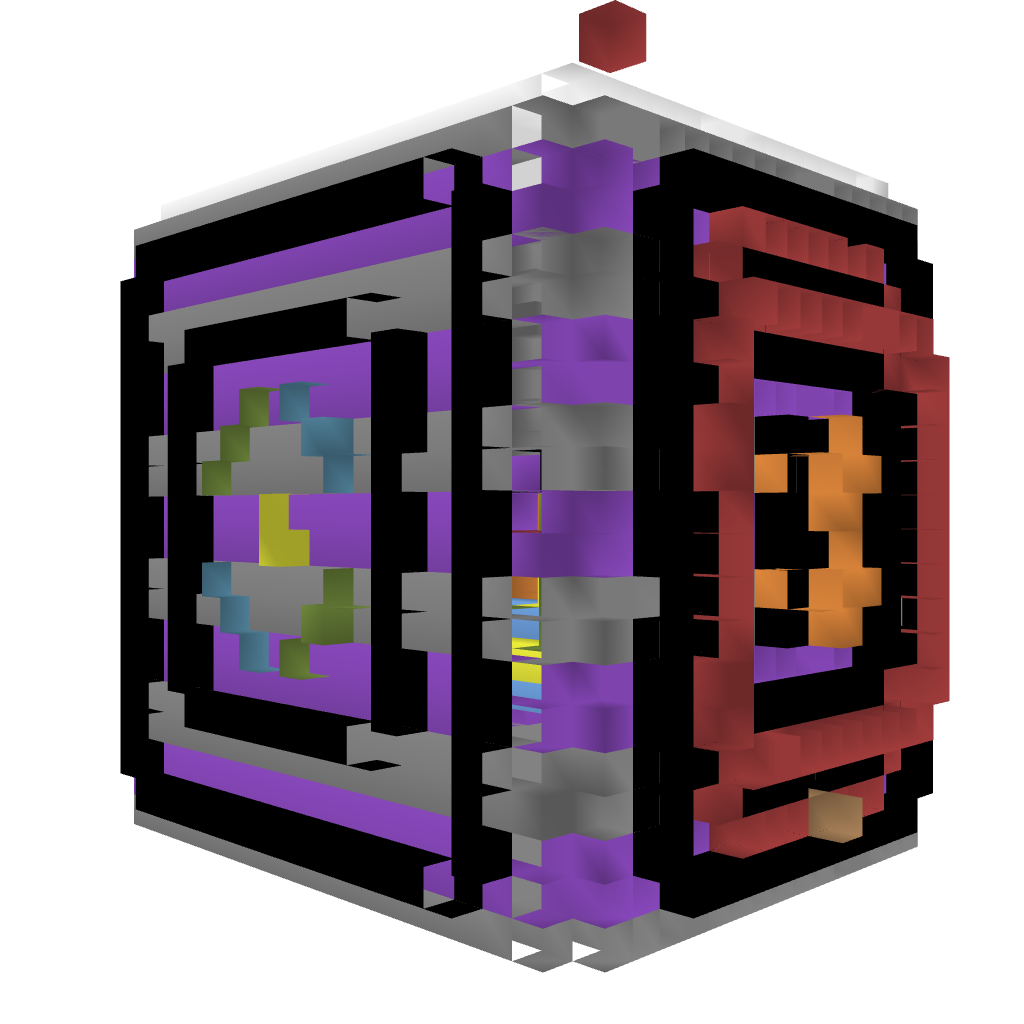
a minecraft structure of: Electronic Connect Four high quality